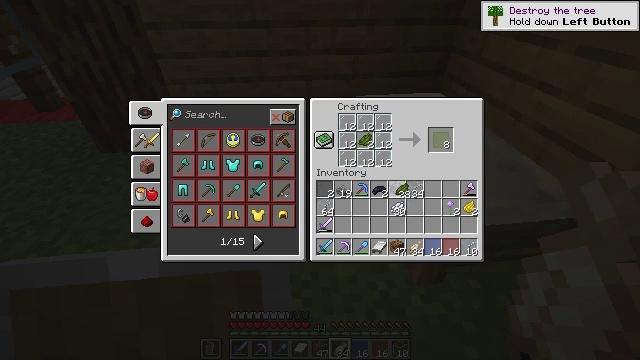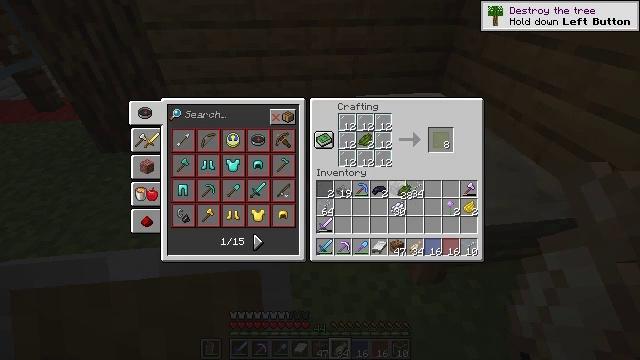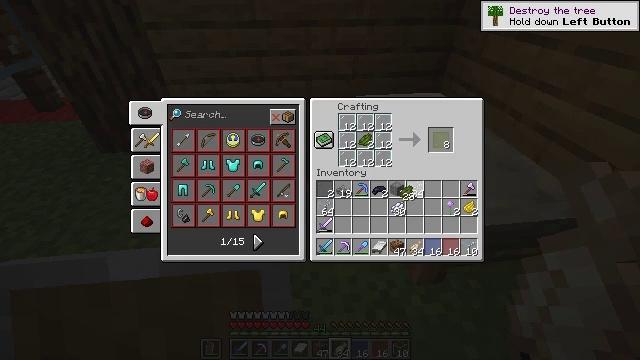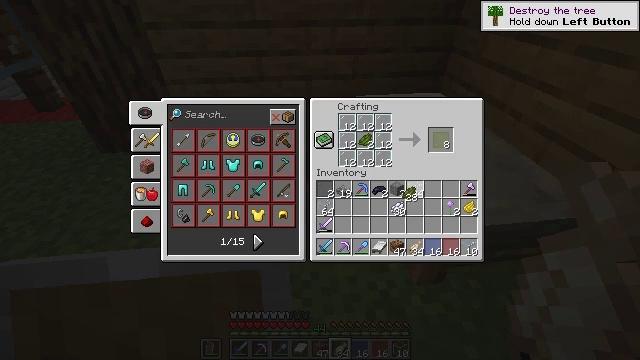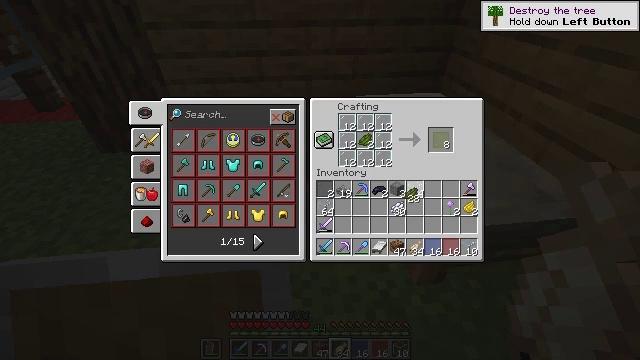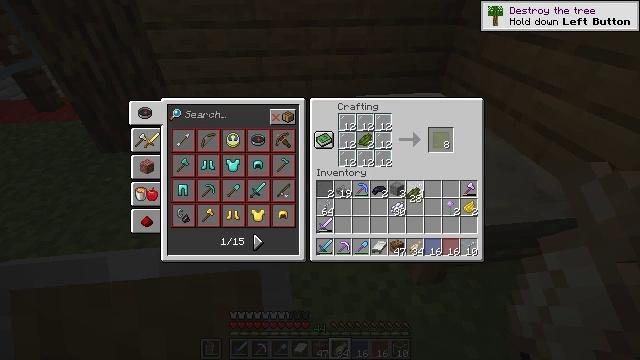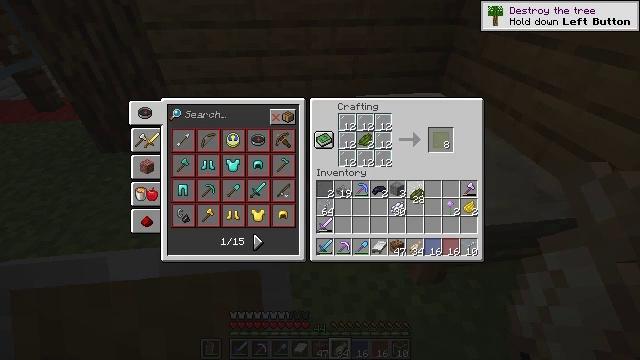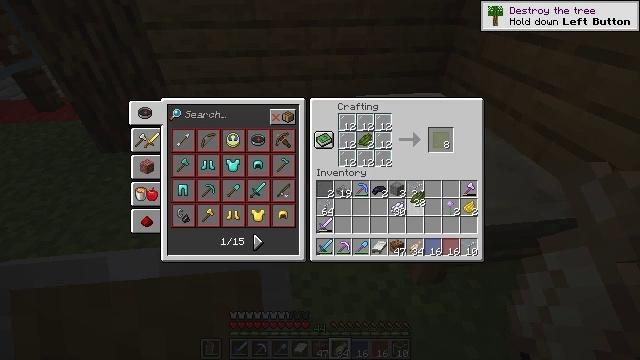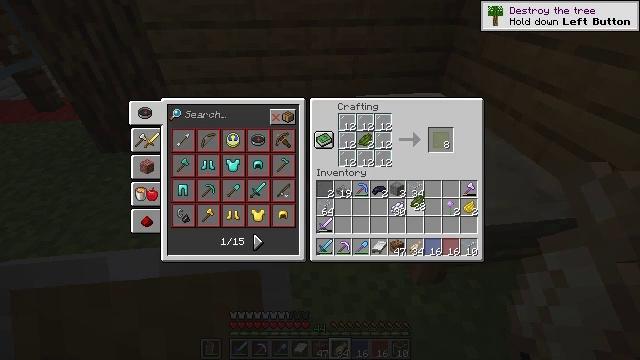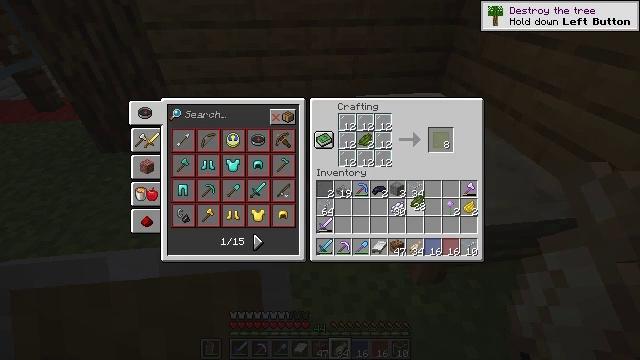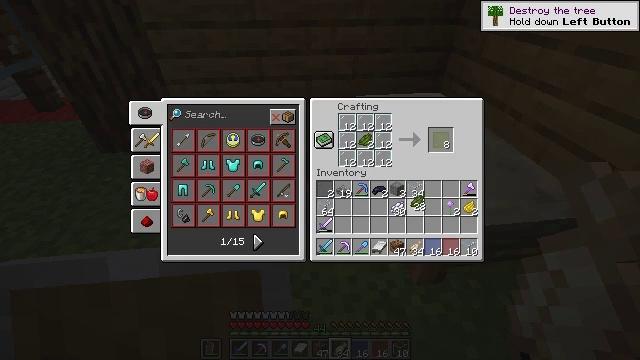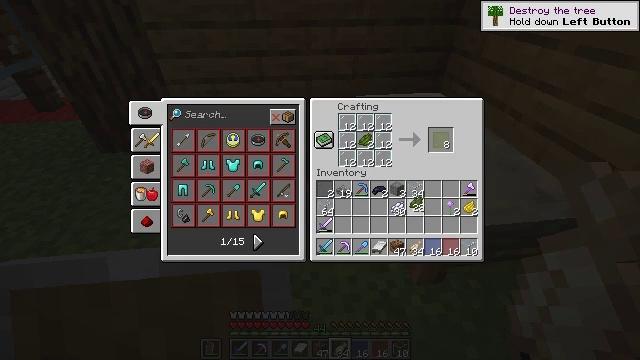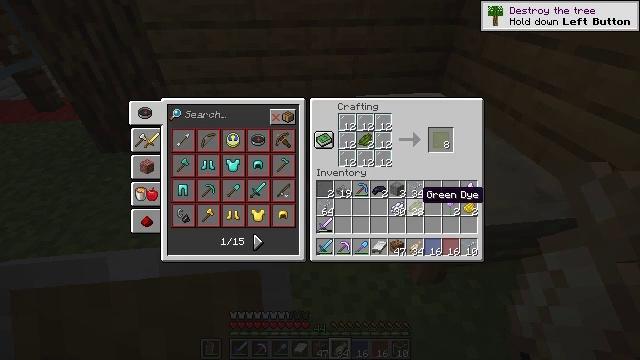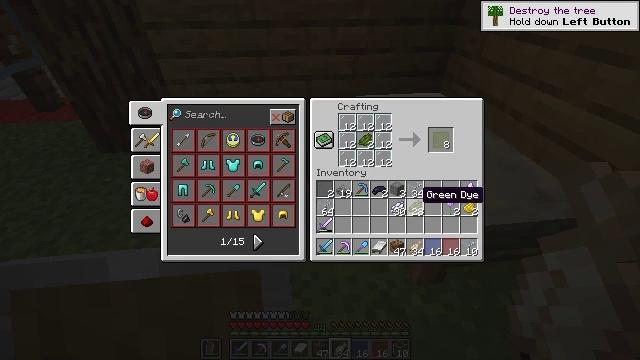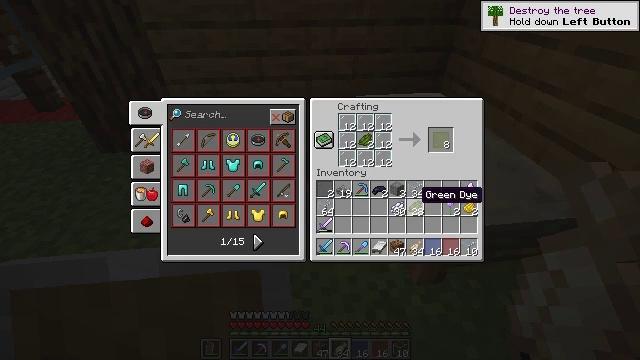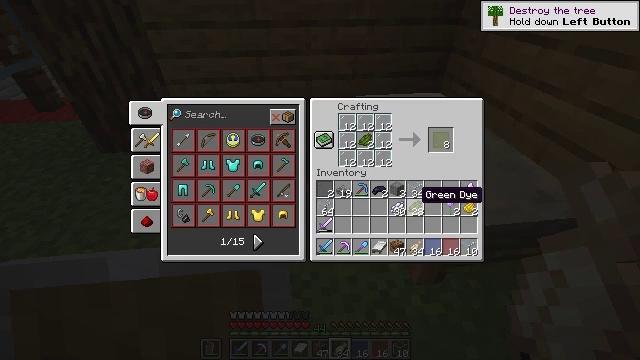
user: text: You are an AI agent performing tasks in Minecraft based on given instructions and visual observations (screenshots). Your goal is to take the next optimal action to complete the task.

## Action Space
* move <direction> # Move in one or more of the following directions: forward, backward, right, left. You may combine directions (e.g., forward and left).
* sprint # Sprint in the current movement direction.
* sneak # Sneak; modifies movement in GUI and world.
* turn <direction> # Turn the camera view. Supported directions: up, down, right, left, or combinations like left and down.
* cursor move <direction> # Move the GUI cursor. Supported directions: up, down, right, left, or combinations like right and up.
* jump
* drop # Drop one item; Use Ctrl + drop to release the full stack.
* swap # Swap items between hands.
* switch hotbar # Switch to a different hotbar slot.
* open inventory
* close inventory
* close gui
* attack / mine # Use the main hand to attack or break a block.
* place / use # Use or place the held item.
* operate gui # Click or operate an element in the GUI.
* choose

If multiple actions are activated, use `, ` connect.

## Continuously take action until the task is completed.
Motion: motion action
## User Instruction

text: Use the crafting table to craft green stained glass pane.
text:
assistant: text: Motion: no_op
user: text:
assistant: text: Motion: no_op
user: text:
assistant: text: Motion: no_op
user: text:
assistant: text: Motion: no_op
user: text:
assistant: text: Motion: no_op
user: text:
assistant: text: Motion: no_op
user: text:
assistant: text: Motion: no_op
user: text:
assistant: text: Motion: no_op
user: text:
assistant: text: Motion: no_op
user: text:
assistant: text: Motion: operate gui
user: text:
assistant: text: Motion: operate gui
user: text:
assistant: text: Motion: no_op
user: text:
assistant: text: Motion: no_op
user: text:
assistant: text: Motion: no_op
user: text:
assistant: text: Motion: no_op
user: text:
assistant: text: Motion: no_op
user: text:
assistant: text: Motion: no_op
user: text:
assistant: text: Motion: no_op
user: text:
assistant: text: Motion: no_op
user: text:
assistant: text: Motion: no_op
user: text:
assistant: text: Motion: no_op
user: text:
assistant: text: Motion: no_op
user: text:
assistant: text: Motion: no_op
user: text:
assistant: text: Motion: no_op
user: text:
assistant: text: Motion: no_op
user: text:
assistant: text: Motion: no_op
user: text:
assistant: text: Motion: no_op
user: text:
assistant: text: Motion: no_op
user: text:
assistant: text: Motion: no_op
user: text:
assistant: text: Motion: no_op